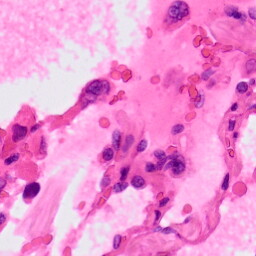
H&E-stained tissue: Lung